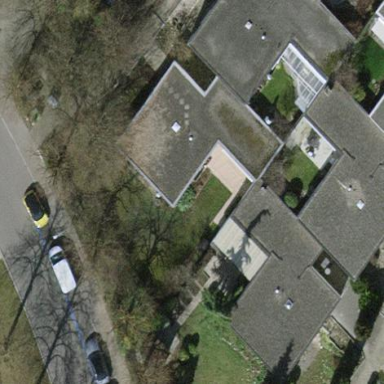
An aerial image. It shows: Terrace building.